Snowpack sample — Buffalo Mountain, Silverthorne, Colorado, USA (1/25/25, 10:11 AM MST)
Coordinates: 39.6222, -106.1139
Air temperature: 22 °F
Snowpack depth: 110 cm
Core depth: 30 cm
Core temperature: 42.8 °F
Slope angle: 12°, slope face: 102°
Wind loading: high
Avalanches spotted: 0
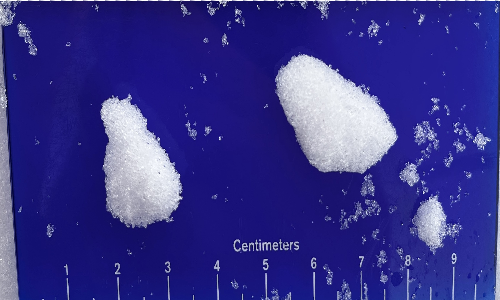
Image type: core
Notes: No avalanches nearby, collected on the outskirts of a fire break 15 meters from the treeline, on way to Buffalo and Red Mountain